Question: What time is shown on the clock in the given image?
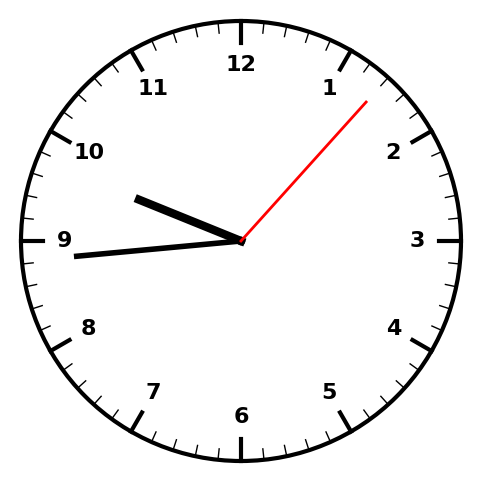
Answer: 09:44:07